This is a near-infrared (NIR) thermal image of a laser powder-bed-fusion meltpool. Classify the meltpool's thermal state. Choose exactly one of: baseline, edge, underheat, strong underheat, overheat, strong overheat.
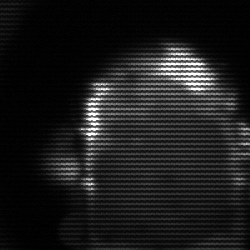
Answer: baseline